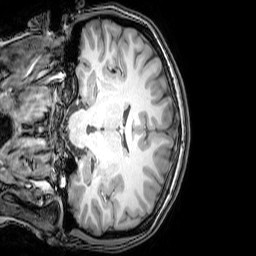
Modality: T1w
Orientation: coronal
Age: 20
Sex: female
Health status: healthy
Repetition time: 0.081 s
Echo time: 0.037 s